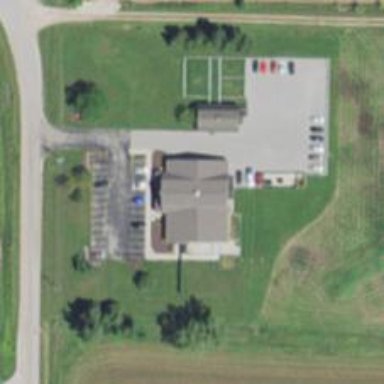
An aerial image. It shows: Veterinary facility.